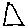
Label: triangle